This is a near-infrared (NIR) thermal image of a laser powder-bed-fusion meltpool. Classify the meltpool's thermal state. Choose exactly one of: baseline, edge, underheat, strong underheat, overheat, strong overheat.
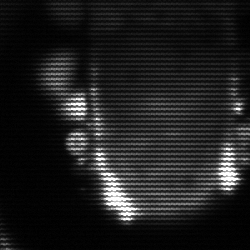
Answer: baseline